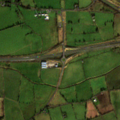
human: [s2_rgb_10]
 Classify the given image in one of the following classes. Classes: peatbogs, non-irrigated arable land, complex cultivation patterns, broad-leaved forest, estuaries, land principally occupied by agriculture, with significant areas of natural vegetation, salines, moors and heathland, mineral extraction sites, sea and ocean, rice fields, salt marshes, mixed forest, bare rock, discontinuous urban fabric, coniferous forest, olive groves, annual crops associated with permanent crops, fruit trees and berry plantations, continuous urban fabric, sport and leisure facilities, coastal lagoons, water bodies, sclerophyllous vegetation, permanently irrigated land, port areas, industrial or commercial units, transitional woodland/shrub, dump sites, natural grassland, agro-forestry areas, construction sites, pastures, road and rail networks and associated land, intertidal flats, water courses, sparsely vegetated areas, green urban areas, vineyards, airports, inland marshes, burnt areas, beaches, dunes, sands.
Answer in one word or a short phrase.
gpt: mineral extraction sites, pastures